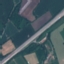
Label: Highway